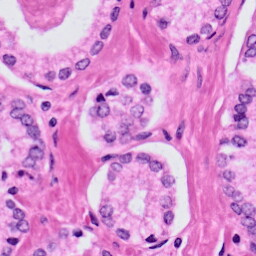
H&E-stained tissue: Prostate